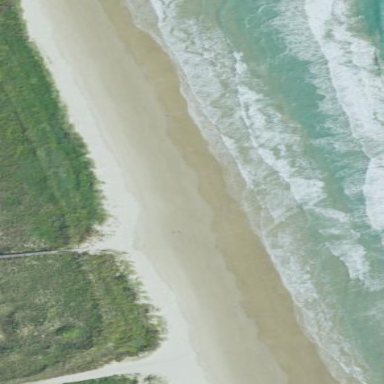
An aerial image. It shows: Scenic beach with natural beauty.